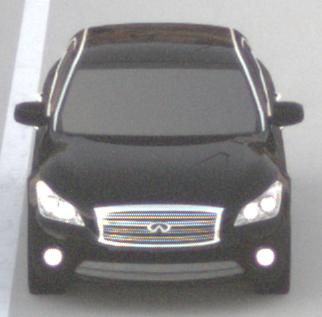
Make: Infiniti
Model: M 37
Detailed model: M (Y51)
Model produced from: 2010/10
Model produced until: 2013/11
Doors: 4
Color: black
Road condition: dry road
Daytime: sunrise or sunset
Contrast: low contrast